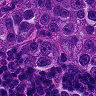
Metastatic tissue present: yes